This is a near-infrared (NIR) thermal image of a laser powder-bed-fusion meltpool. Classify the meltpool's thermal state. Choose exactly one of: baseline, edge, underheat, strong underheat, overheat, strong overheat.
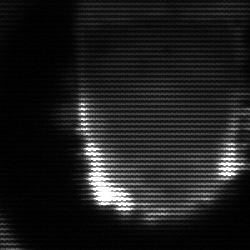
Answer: baseline